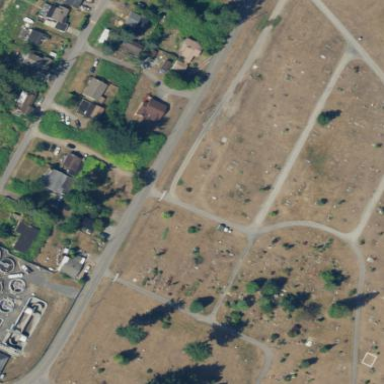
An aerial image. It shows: Designated cemetery area.